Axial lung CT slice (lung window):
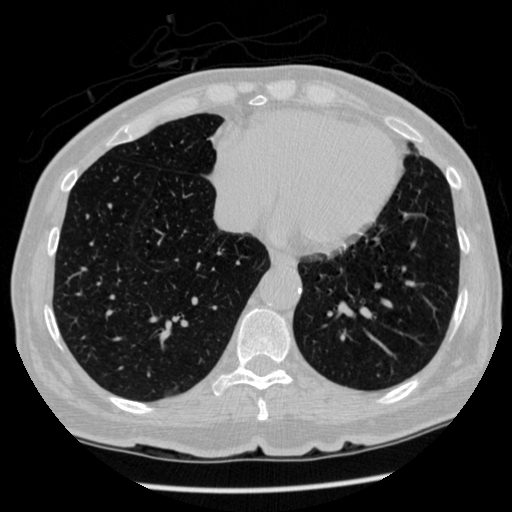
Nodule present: no